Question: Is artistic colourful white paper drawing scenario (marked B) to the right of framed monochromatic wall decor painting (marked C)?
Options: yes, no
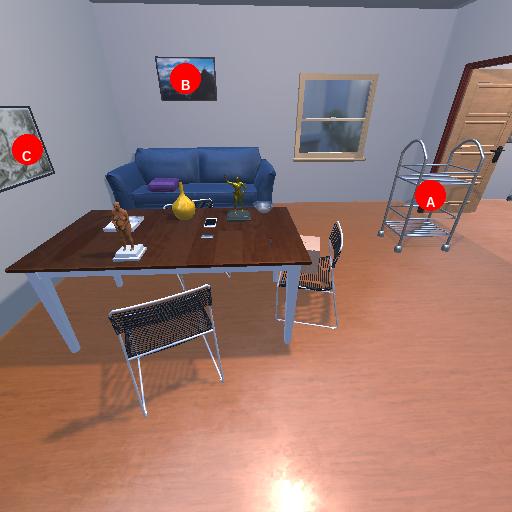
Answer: yes